Question: Sometimes I can't see where's a pointer because color of border the same like color of pointer.

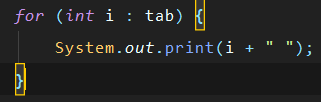
Answer: This depends on how you have configured IntelliJ. In my setup it's here:
<URL>
That's settings -> editor -> color scheme -> general : editor -> caret.